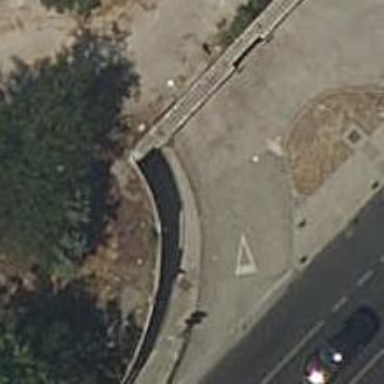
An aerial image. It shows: Footway surfaced with paving stones.